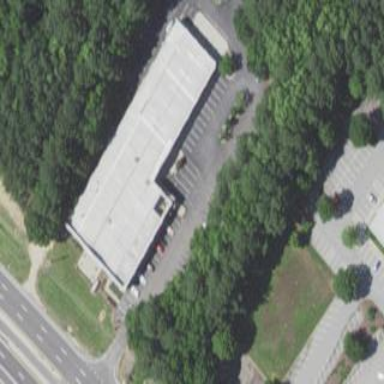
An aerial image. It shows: Building used as fitness center.